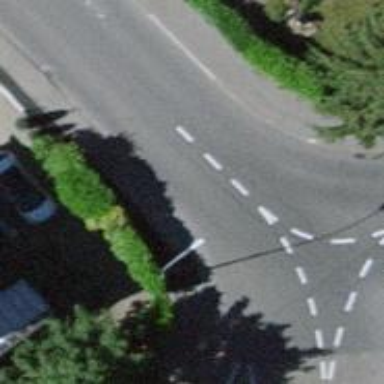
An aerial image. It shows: Kerb barrier.